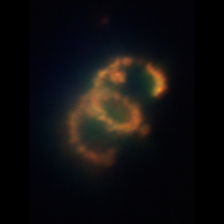
Taxon: Chaetoceros
Group: Diatoms